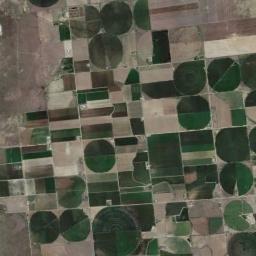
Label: circular_farmland